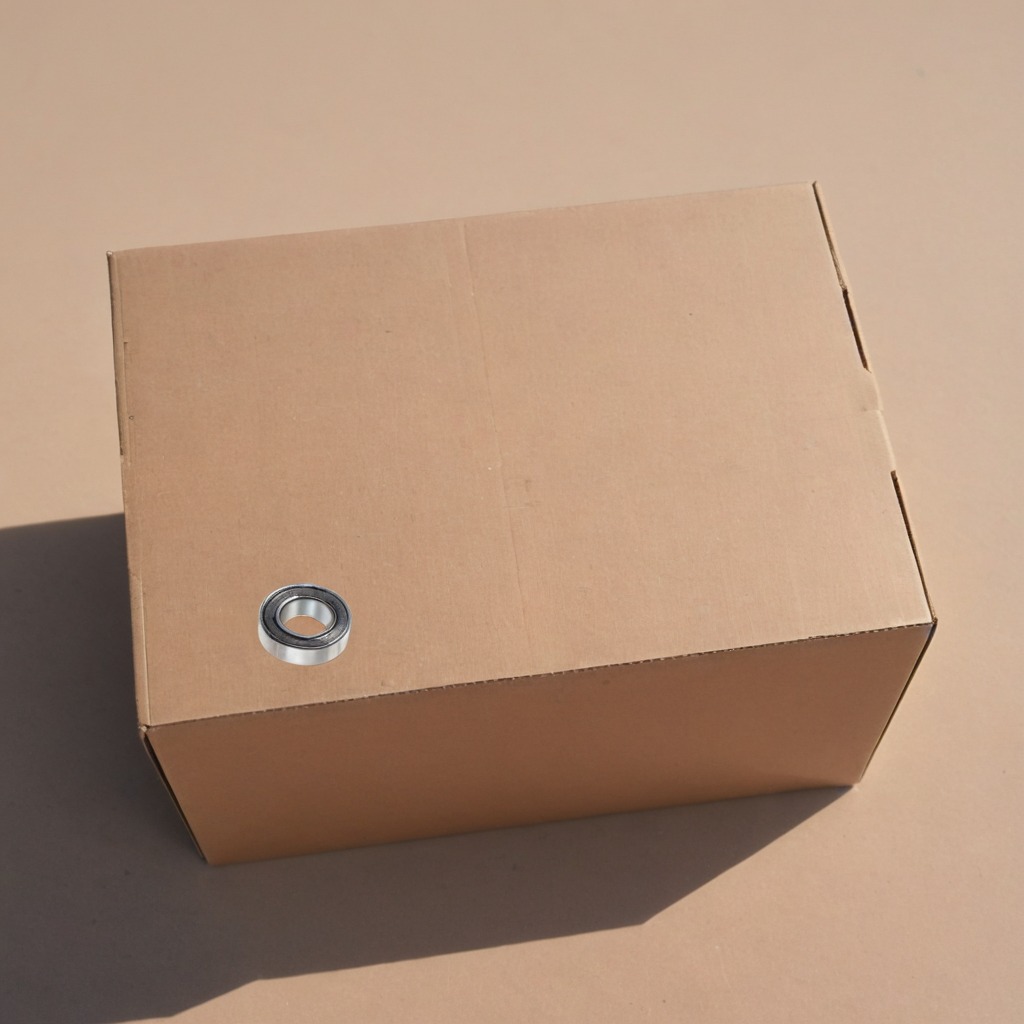
A metal ball bearing lies on a clean dry cardboard box surface in an outdoor workshop during daytime bright natural light soft shadows slightly creased but